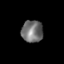
Tissue: skin
Cell type: Others
Senescence score: 0.685
Nuclear area (px): 465
Mean DAPI intensity: 112.37